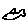
Label: fish